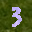
Label: 3